Field crop: maize
Growth stage: 2
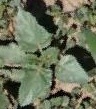
Species: datura